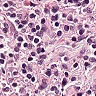
Metastatic tissue present: no